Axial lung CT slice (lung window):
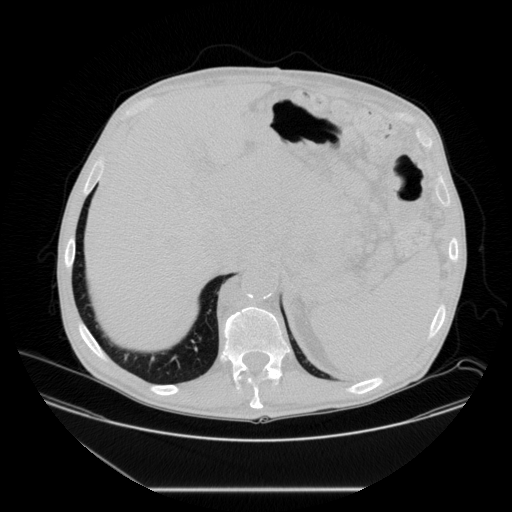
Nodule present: no